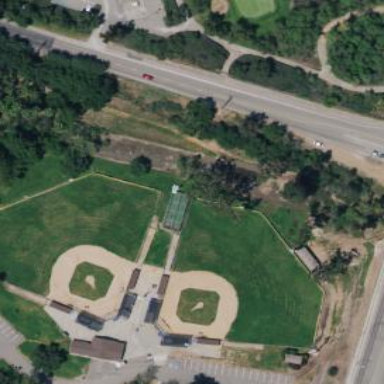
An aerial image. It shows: Baseball pitch for leisure and sports activities.